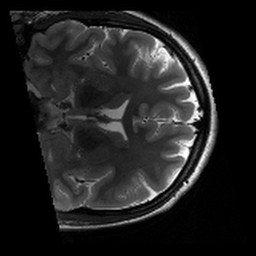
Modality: T2w
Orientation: coronal
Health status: healthy
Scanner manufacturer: siemens
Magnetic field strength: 3 T
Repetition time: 8.02 s
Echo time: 0.08 s